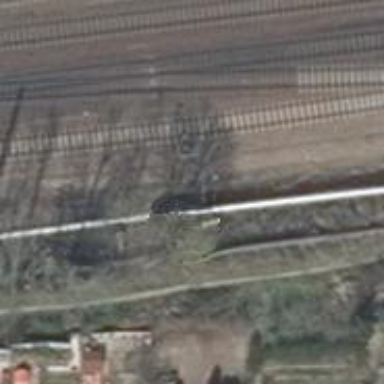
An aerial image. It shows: Wedge used for railway derailment.